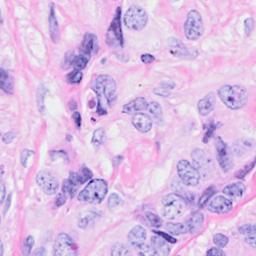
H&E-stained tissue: Breast